Interaction volume radius: 5 \u00c5
Interaction volume height: 15 \u00c5
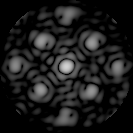
Disorder parameter: 0.3296